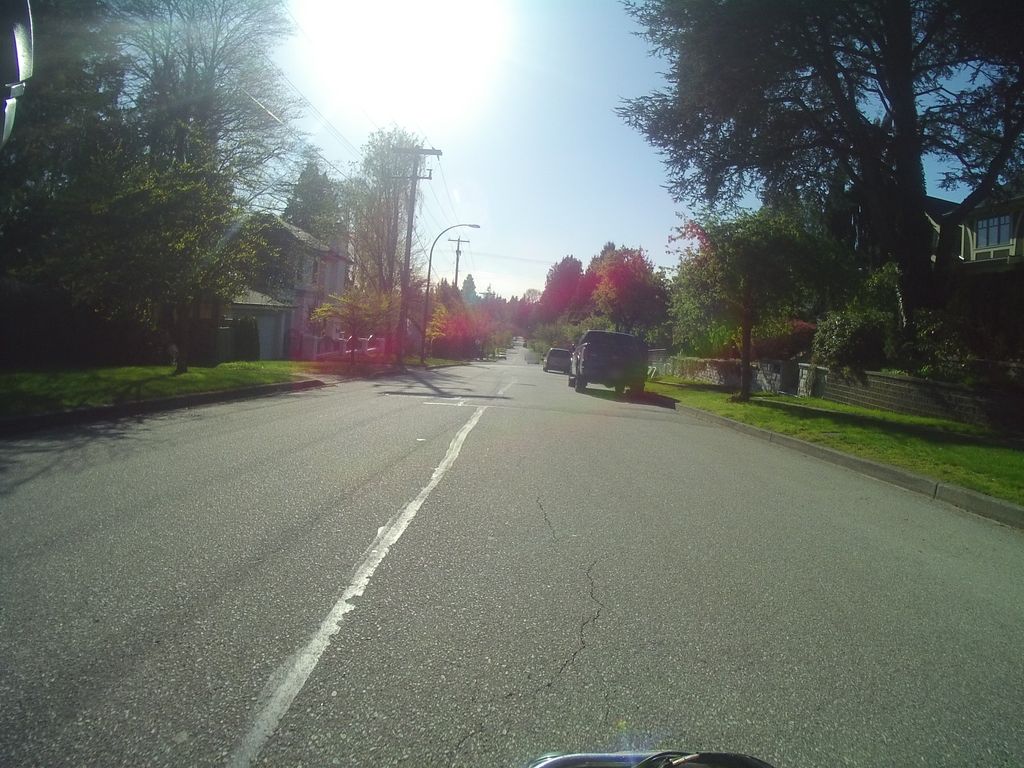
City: vancouver